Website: home-depot
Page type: billing-address
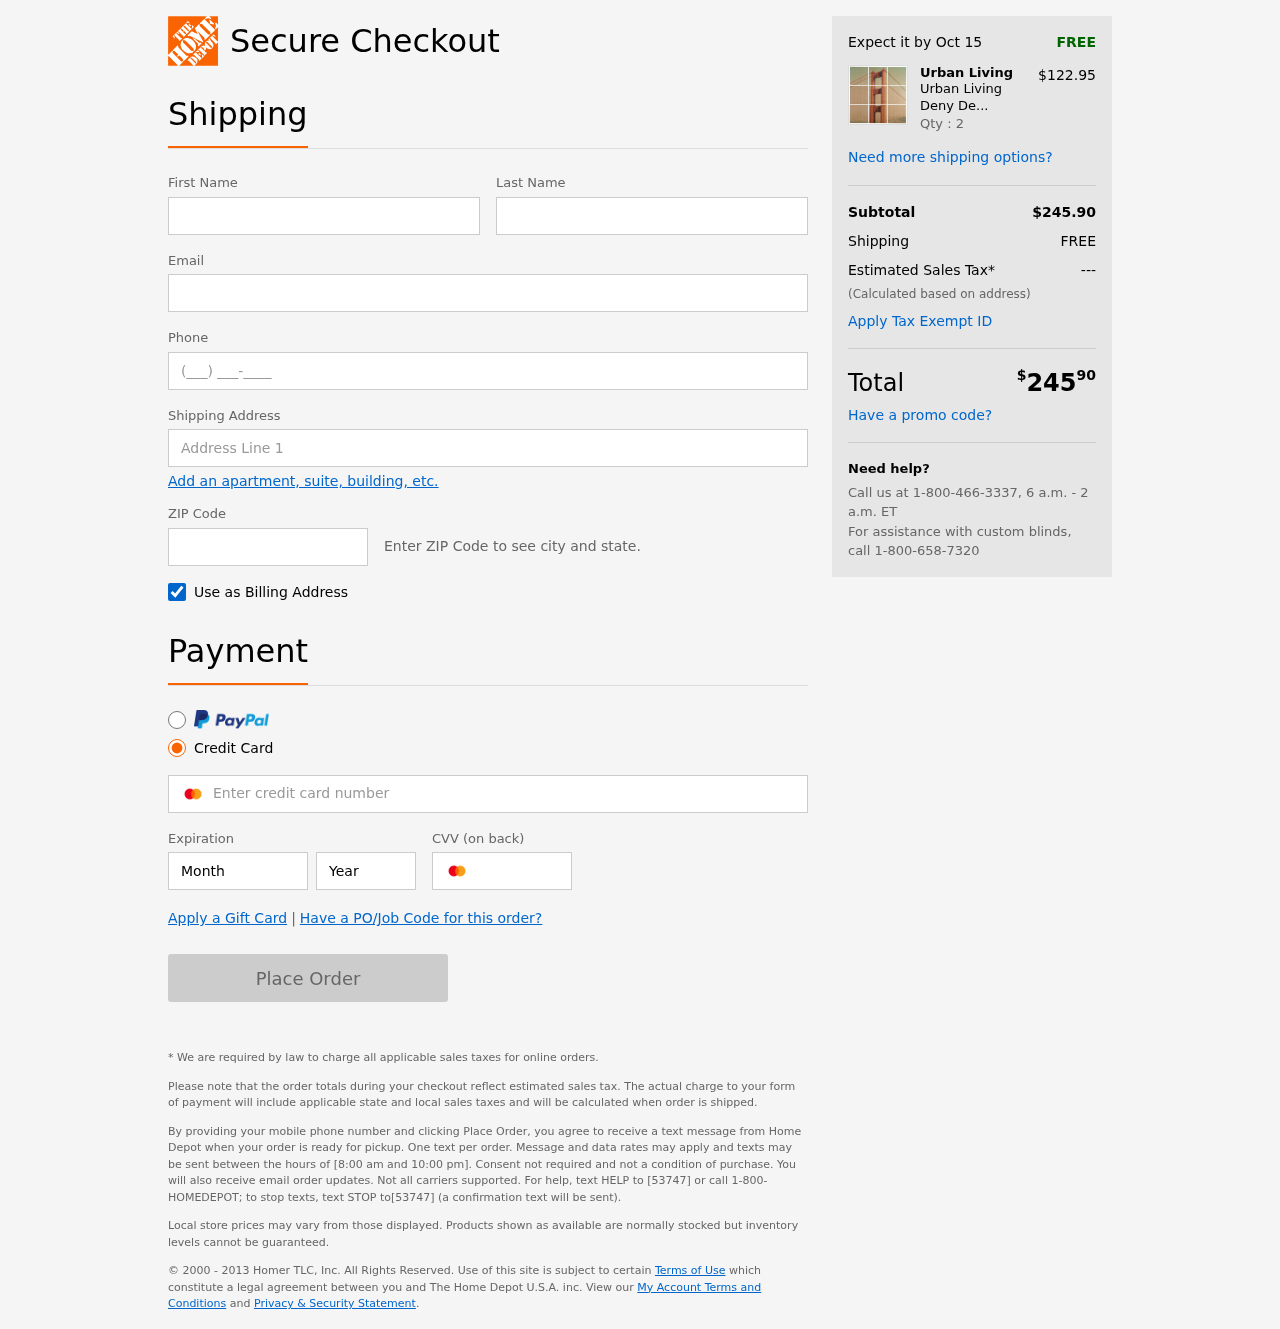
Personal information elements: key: PII_FIRSTNAME
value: Olivia
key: PII_LASTNAME
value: Mann
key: PII_EMAIL
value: olivia_mann@yahoo.com
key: PII_PHONE
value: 9055580338
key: PII_STREET
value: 7487 Montes Mountains
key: PII_POSTCODE
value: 09939
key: PII_CARD_NUMBER
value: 2236 4821 9398 9391
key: PII_CARD_EXPIRY_MONTH
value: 02
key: PII_CARD_CVV
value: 265
Product elements: key: PRODUCT1_BRAND
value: Urban Living
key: PRODUCT1_NAME
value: Urban Living Deny Designs 51865-wwmr01 Wall Art
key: PRODUCT1_PRICE
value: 122.95
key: PRODUCT1_QUANTITY
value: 2
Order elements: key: ORDER_DELIVERY_DATE
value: Oct 15
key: ORDER_SUBTOTAL
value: $245.90
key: ORDER_SHIPPING_COST
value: FREE
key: ORDER_TAX
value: ---
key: ORDER_TOTAL2
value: $24590